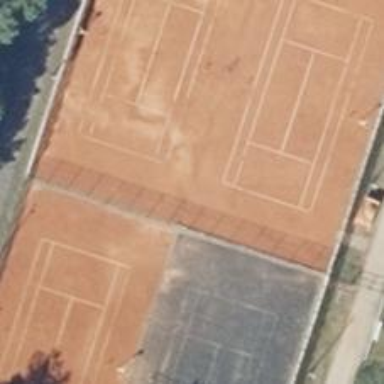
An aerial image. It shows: Tennis court.